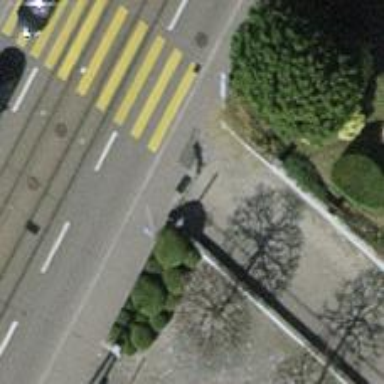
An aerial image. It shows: Unmarked crossing with traffic calming table.